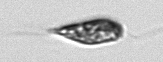
Label: Euglena